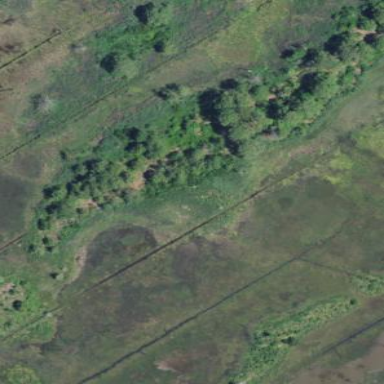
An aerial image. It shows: Swampy wetland area.